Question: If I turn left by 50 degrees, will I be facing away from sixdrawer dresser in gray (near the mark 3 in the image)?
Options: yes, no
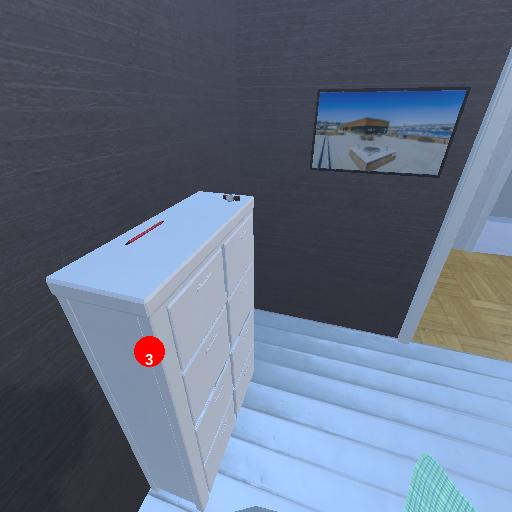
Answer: yes